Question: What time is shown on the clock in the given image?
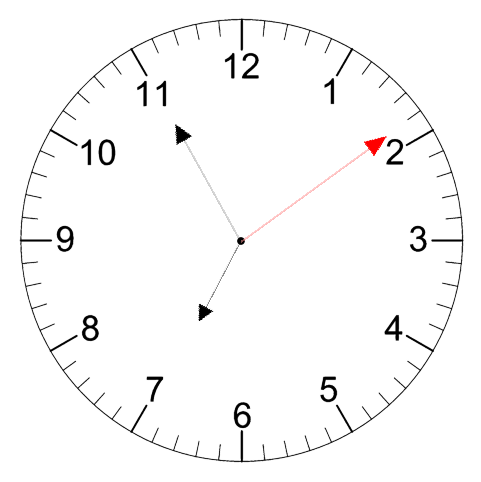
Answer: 06:55:09